Question: I am getting strange behaviour from this function.
'''
public function fetch_array($result_set)
{
$rows = array();
while ($row = mysql_fetch_array($result_set))
{
$rows[] = $row;
print_r($row);
break;
}
return $rows;
}
'''
I have made the function run once but it its duplicating a row from my MySQL query result.
'''
Array ( [0] => Sarah [first_name] => Sarah [1] => Palin [second_name] => Palin )
'''
It should be
'''
Array ( [first_name] => Sarah [second_name] => Palin )
'''
I used this SO question example
<URL>
<URL>

---
What is going wrong here?
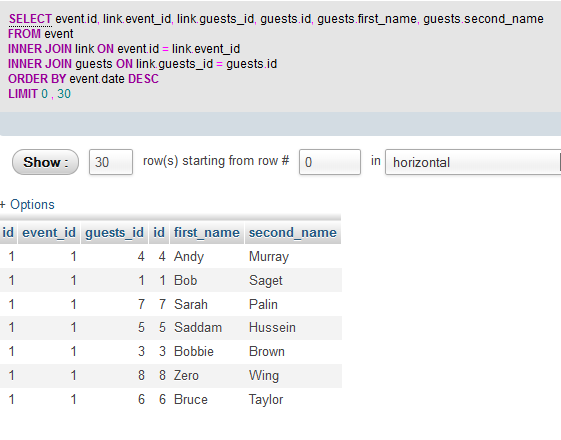
Answer: This is not an error, it's the intended behavior of 'mysql_fetch_array()' <URL>
You can either set the 'result_type' flag, or you can just use 'mysql_fetch_assoc()' instead. <URL>